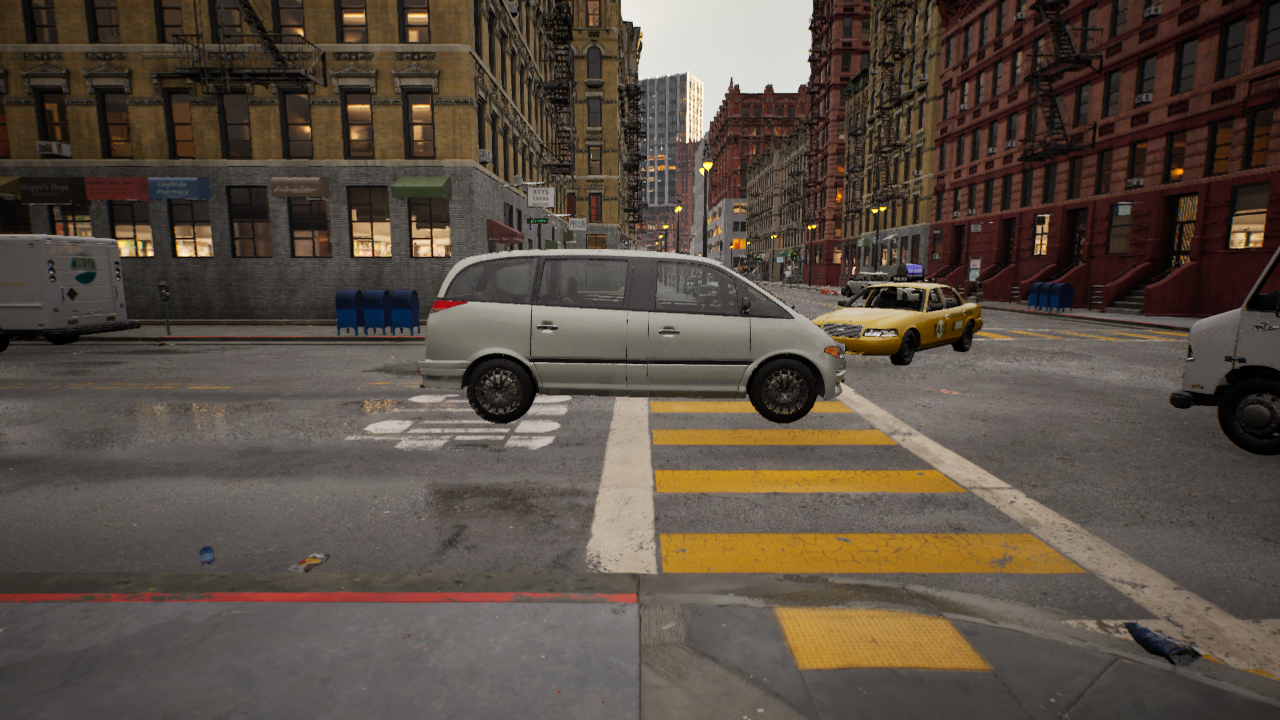
Venue: residential
Lighting: golden hour
Vehicle rig: minivan